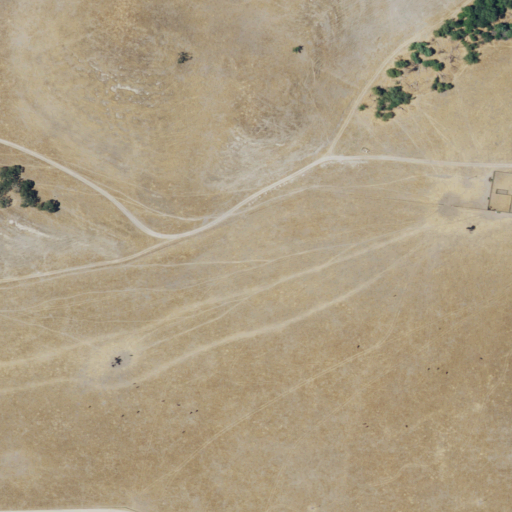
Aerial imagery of valley in California named Cherry Canyon containing grassland and herbaceous wetlands